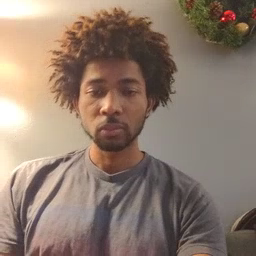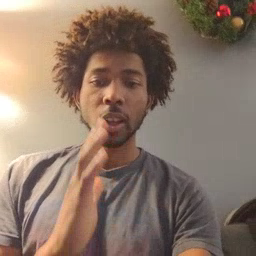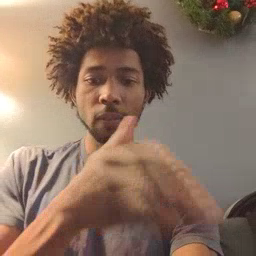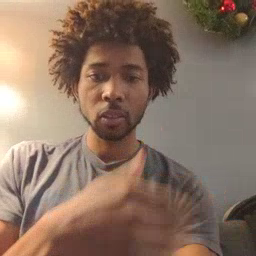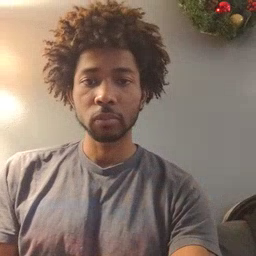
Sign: after